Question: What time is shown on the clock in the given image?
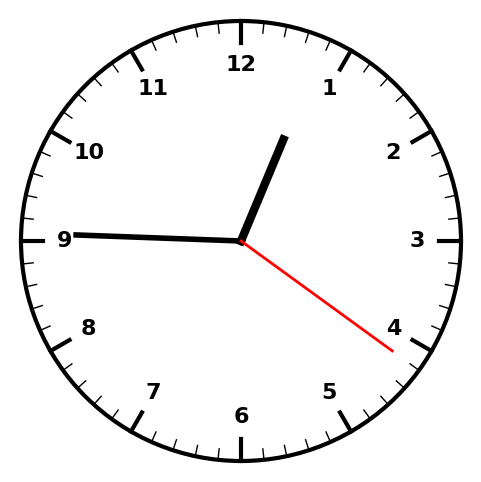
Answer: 12:45:21